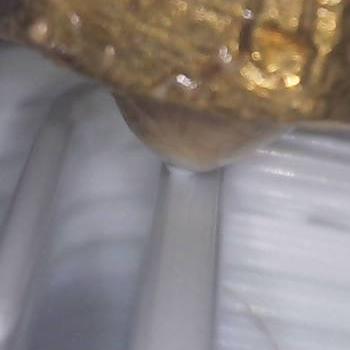
Flow rate: 118%